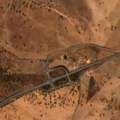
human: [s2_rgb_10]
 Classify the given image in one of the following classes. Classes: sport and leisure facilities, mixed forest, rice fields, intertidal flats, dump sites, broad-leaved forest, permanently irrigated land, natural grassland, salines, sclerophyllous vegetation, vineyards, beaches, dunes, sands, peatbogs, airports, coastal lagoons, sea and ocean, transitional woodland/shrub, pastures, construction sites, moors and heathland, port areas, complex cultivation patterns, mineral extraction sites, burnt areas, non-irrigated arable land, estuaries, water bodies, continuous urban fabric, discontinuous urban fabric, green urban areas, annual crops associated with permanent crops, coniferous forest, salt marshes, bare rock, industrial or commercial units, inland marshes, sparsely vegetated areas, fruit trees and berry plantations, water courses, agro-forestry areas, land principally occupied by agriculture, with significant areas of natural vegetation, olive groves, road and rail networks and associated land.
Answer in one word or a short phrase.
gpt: non-irrigated arable land, agro-forestry areas